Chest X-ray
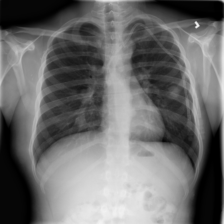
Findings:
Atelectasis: negative
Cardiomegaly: negative
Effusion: negative
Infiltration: negative
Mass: negative
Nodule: negative
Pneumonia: negative
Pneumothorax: negative
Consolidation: negative
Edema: negative
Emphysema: negative
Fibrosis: negative
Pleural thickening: negative
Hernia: negative